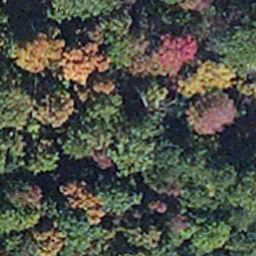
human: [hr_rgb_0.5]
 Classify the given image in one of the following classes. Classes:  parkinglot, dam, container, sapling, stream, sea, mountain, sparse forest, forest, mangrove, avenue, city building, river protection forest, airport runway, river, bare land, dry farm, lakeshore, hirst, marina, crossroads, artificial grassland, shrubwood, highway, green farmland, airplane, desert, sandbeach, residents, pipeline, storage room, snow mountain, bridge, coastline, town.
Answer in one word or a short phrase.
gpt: mangrove